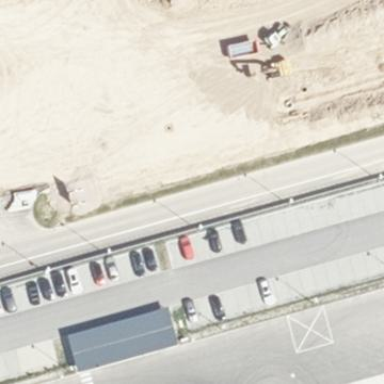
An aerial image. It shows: Parking area with surface.